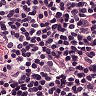
Metastatic tissue present: no